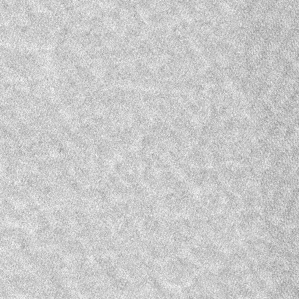
Label: frost